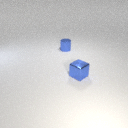
small blue metal cylinder behind small blue metal cube